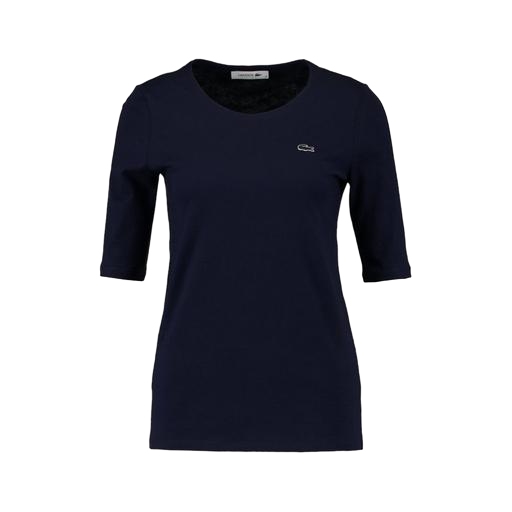
three-quarter sleeved jersey top, blue skinny-fit stretch polo shirt, skinny-fit stretch polo shirt, white background